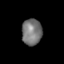
Tissue: skin
Cell type: Epithelial cells
Senescence score: 0.2847
Nuclear area (px): 517
Mean DAPI intensity: 117.909